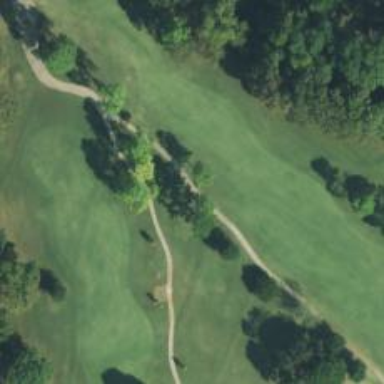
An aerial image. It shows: Path for golf carts.